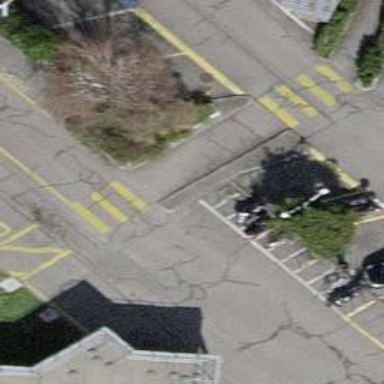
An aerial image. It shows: Public transport stop position.